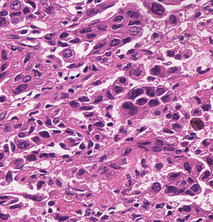
Tumor epithelial tissue: yes
Tumor-associated stroma tissue: yes
Normal tissue: no